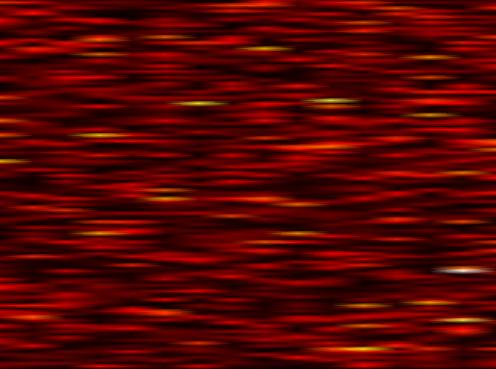
Label: FBMC